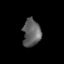
Tissue: lung
Cell type: Endothelial cells
Senescence score: 0.6035
Nuclear area (px): 482
Mean DAPI intensity: 96.857